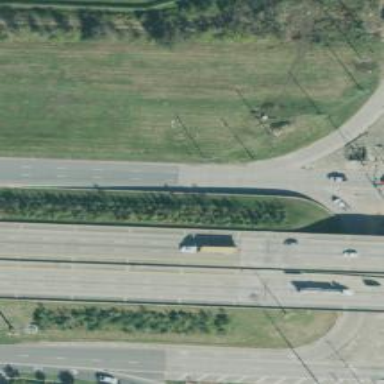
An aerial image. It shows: Secondary road with frontage road.